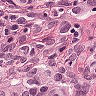
Metastatic tissue present: yes